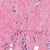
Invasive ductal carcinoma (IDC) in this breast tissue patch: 0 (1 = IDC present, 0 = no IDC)